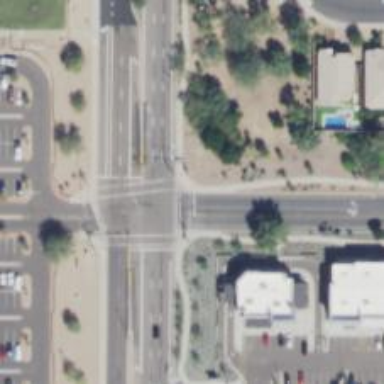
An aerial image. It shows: Solid stop line on the road marking.